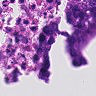
Metastatic tissue present: yes